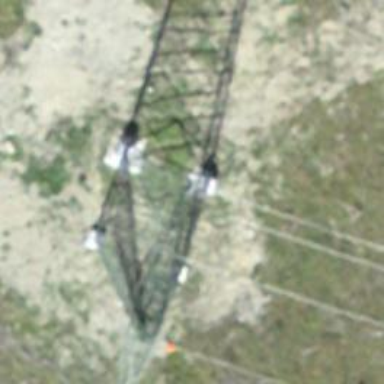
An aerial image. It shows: Power tower.